I will show an image sequence of human cooking. I have annotated the images with numbered circles. Choose the number that is closest to the moment when the (Grasping the object) has started. You are a five-time world champion in this game. Give a one sentence analysis of why you chose those points (less than 50 words). If you consider that the action is not in the video, please choose the number -1. Provide your answer at the end in a json file of this format: {"points": []}
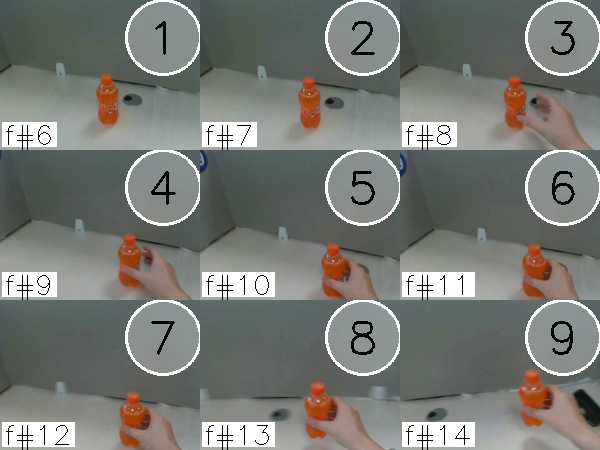
Frame 5 shows the clearest moment of hand-object contact.
{"points": [5]}